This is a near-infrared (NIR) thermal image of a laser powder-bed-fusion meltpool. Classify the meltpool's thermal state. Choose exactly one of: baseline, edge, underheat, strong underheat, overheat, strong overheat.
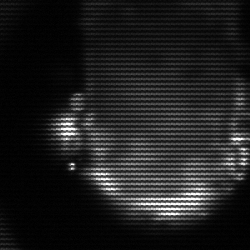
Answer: baseline